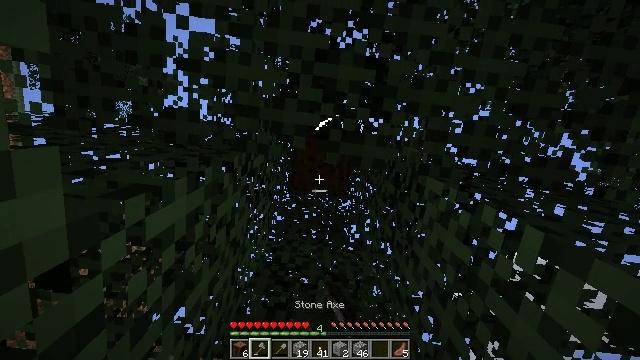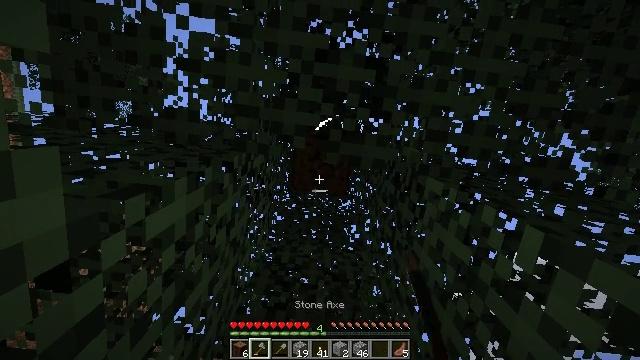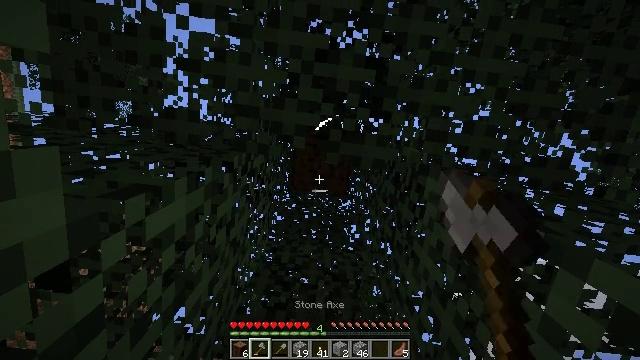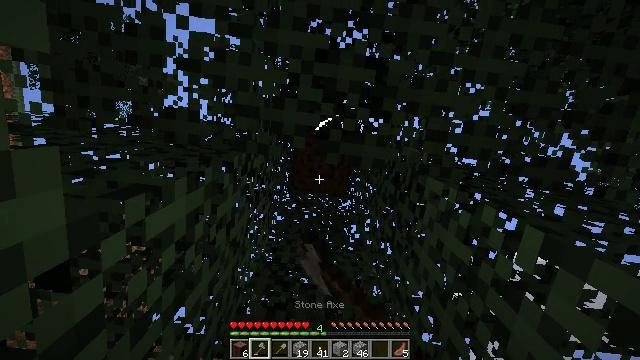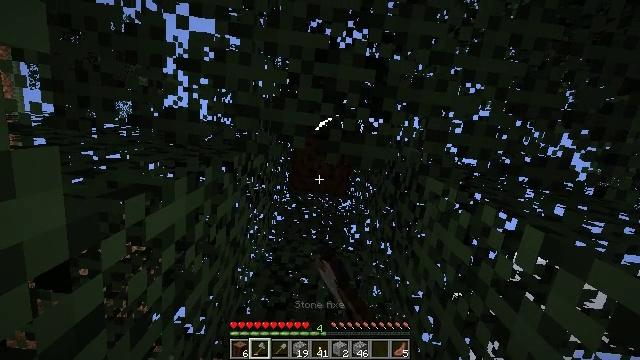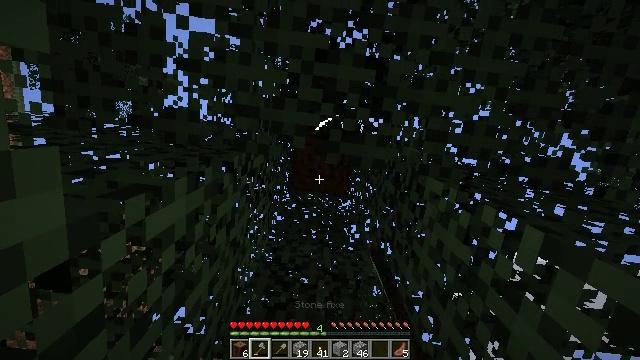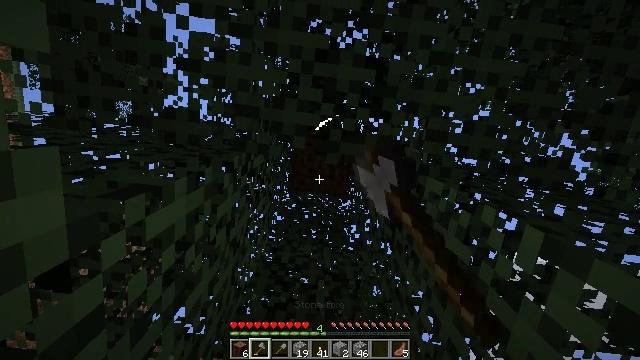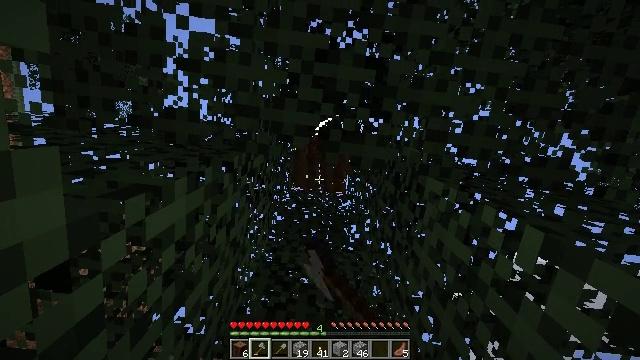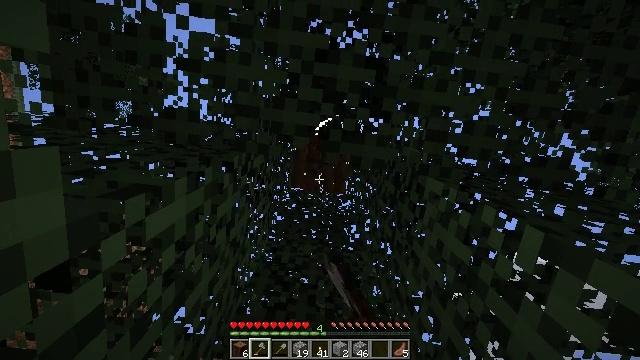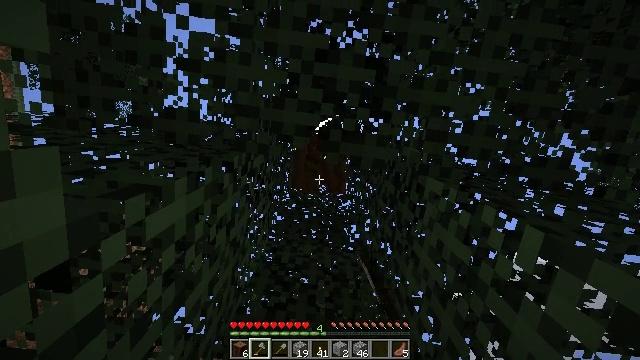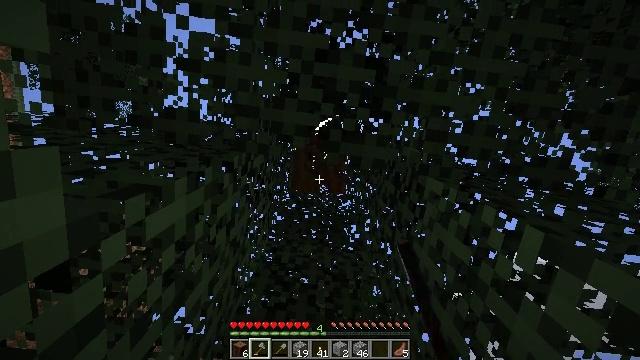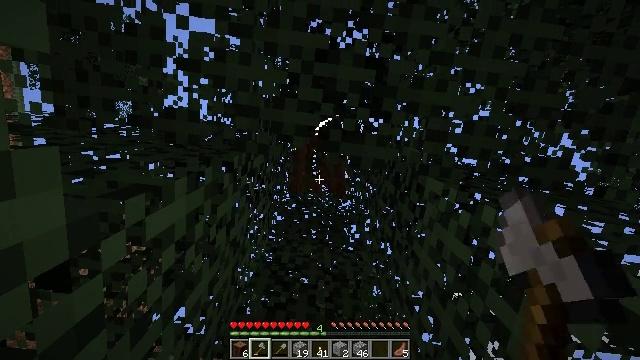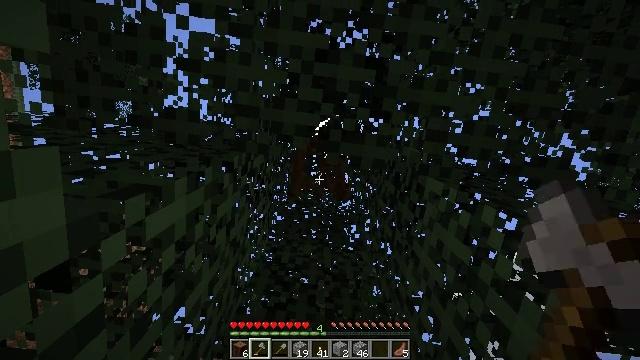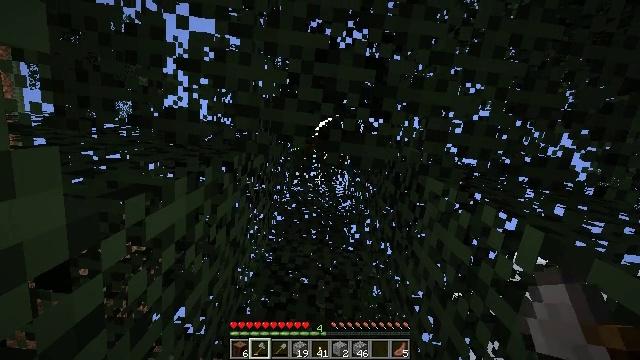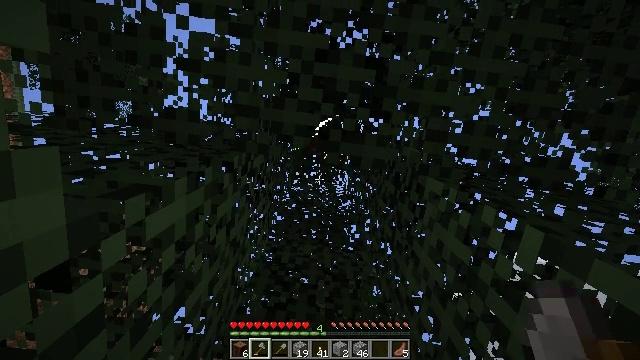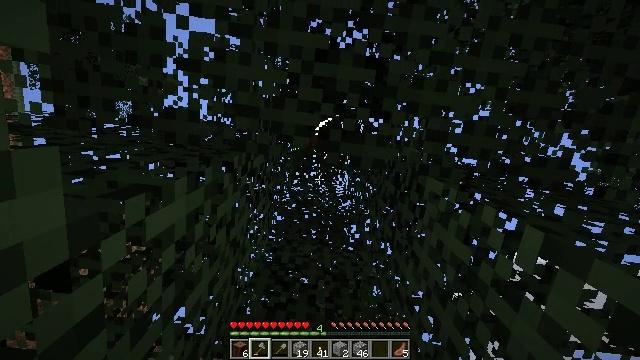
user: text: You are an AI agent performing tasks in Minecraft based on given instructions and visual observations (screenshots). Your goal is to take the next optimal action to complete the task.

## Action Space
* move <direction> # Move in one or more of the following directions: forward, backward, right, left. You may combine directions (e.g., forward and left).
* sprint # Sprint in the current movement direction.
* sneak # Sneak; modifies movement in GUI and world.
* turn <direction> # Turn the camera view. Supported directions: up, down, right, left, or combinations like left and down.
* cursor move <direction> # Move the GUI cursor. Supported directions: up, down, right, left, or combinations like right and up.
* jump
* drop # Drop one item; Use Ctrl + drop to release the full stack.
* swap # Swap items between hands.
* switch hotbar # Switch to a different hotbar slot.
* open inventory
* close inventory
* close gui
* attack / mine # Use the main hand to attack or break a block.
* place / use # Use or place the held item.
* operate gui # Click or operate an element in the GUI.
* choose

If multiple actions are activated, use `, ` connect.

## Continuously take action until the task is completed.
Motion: motion action
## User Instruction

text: Mine the spruce log from the forest.
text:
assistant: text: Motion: attack / mine
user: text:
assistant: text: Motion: attack / mine
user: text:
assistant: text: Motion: attack / mine
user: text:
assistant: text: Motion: attack / mine
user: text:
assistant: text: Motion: attack / mine
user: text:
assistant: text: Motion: attack / mine
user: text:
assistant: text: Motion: attack / mine
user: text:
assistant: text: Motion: attack / mine
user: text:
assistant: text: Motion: attack / mine
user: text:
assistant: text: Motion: attack / mine
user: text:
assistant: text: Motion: attack / mine
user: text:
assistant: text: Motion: attack / mine
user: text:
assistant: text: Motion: attack / mine
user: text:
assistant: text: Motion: attack / mine
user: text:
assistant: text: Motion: attack / mine
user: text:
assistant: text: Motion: attack / mine
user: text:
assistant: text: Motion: attack / mine
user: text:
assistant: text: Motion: no_op
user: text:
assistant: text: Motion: turn down
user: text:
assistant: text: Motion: turn down
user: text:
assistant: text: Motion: turn down
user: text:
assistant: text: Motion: turn down
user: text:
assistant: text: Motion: turn down
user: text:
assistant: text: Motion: turn down
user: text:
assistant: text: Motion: no_op
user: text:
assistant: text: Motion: no_op
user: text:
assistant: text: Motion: no_op
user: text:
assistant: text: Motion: no_op
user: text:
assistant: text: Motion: turn left and down
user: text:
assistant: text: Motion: turn left and down